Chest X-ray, AP view. Patient: 32 years old, sex M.
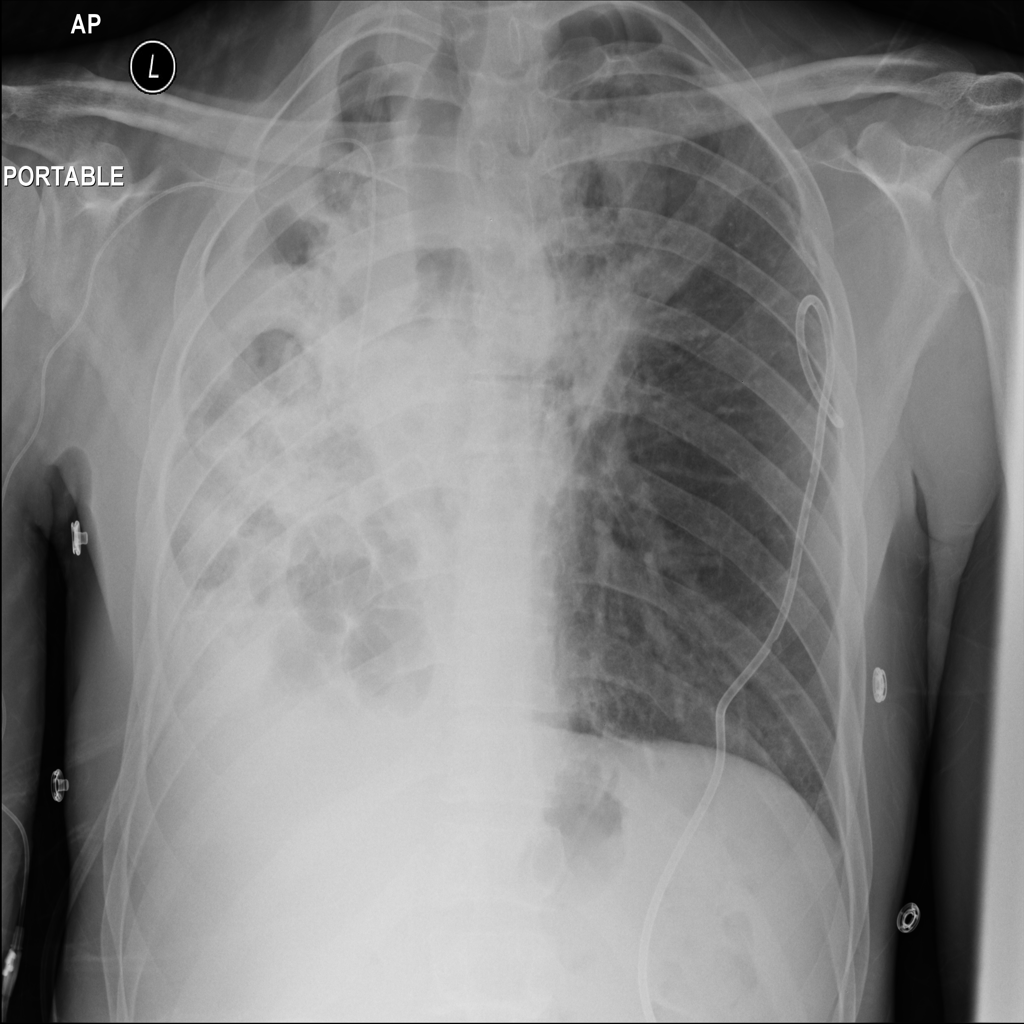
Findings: Infiltration, Pneumothorax